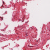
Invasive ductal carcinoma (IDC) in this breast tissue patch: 0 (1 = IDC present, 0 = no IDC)